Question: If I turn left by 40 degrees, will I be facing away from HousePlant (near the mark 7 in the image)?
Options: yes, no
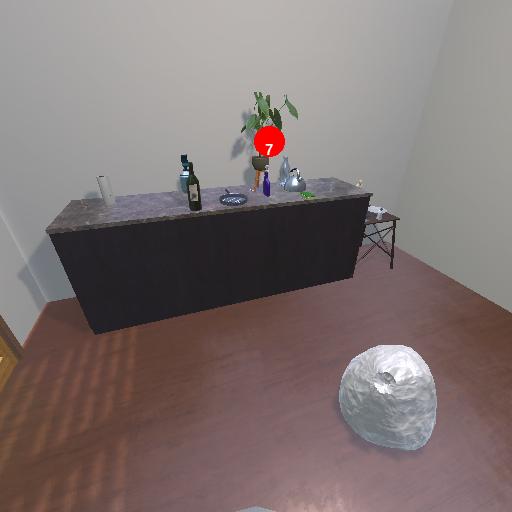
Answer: yes